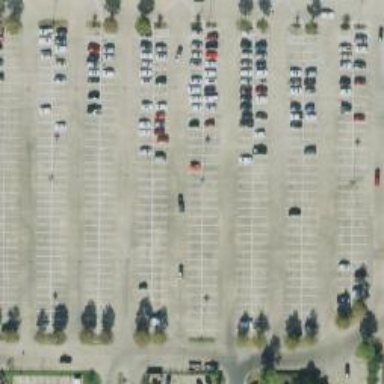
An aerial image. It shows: Parking space is available.